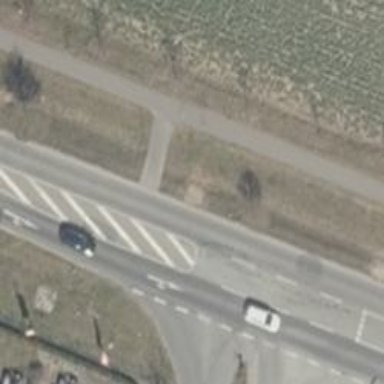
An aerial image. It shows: Secondary road with asphalt surface and lane markings.